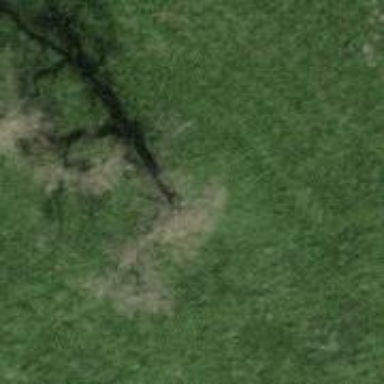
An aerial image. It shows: Single tag "natural: tree."